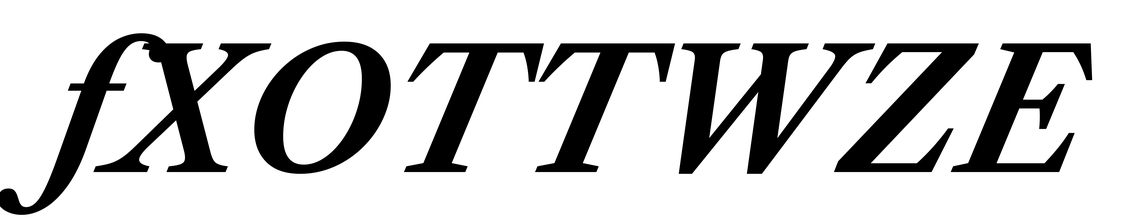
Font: LibreCaslonText-Italic_Bold_Italic